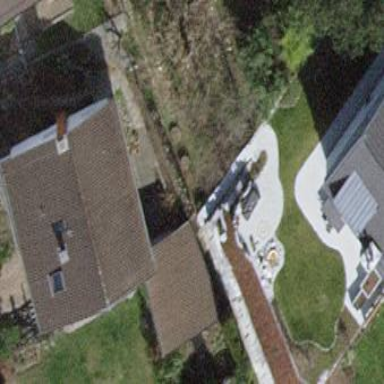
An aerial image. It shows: Building with tiled roof.